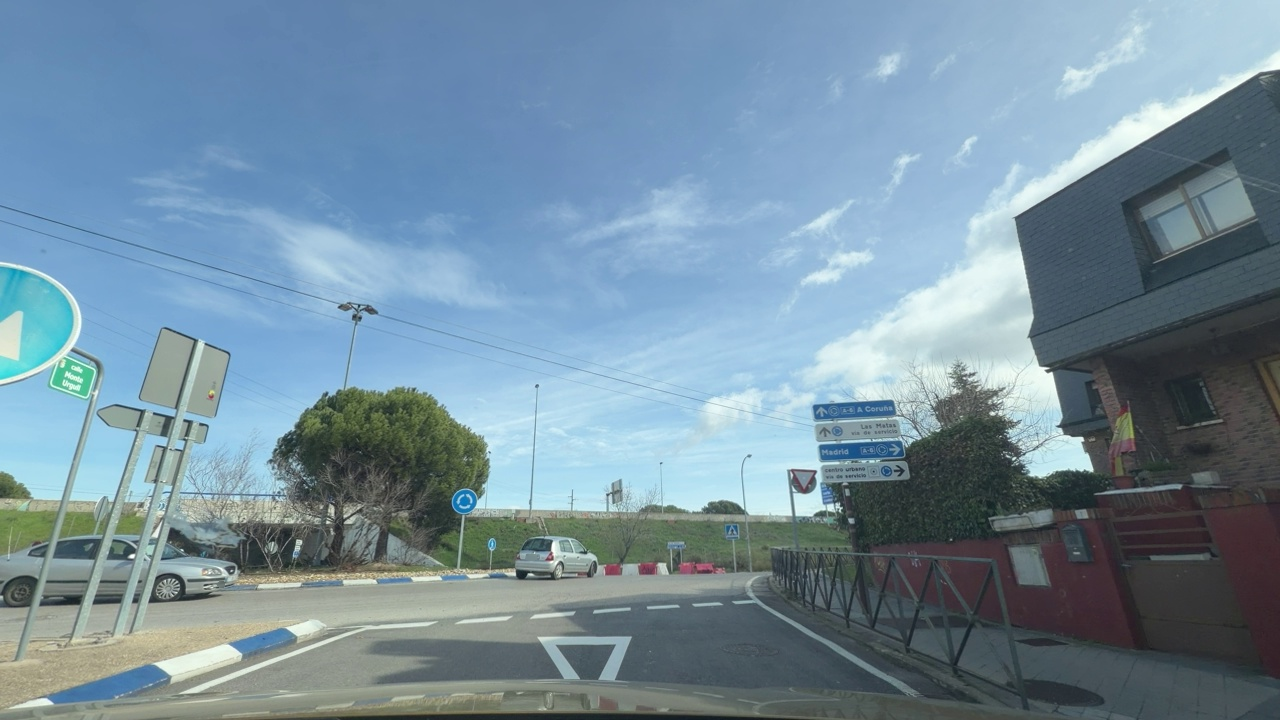
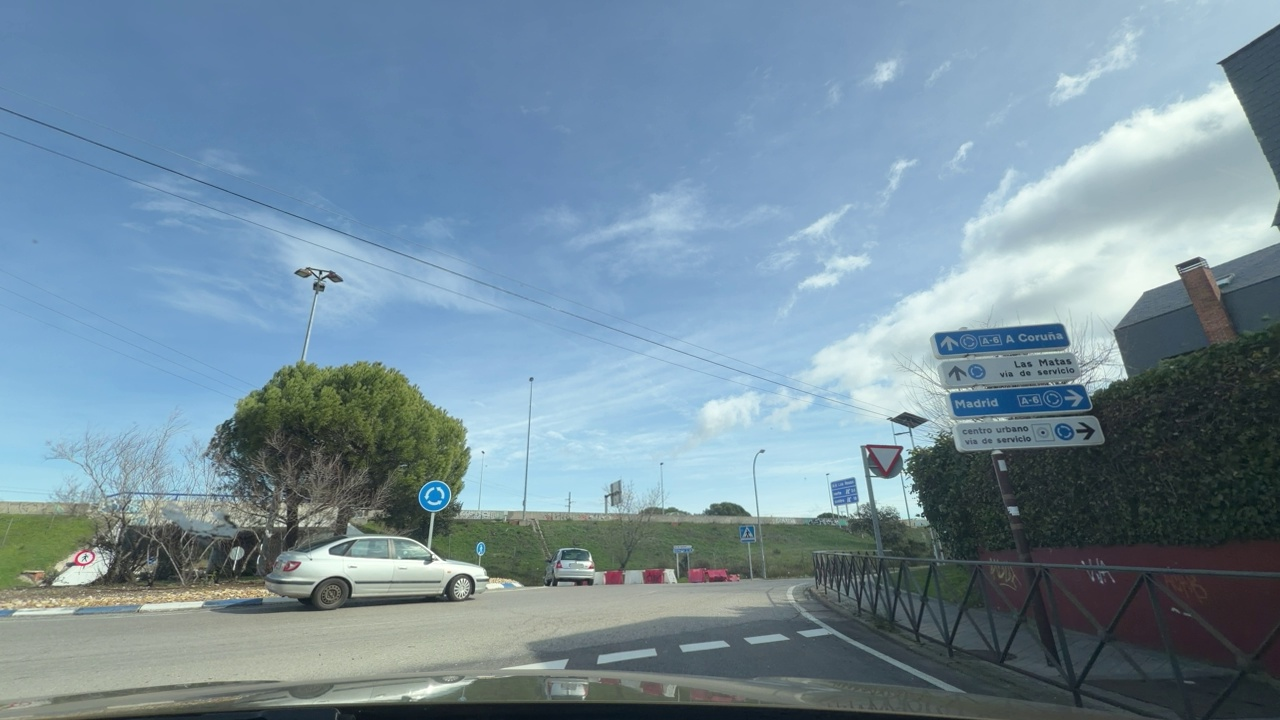
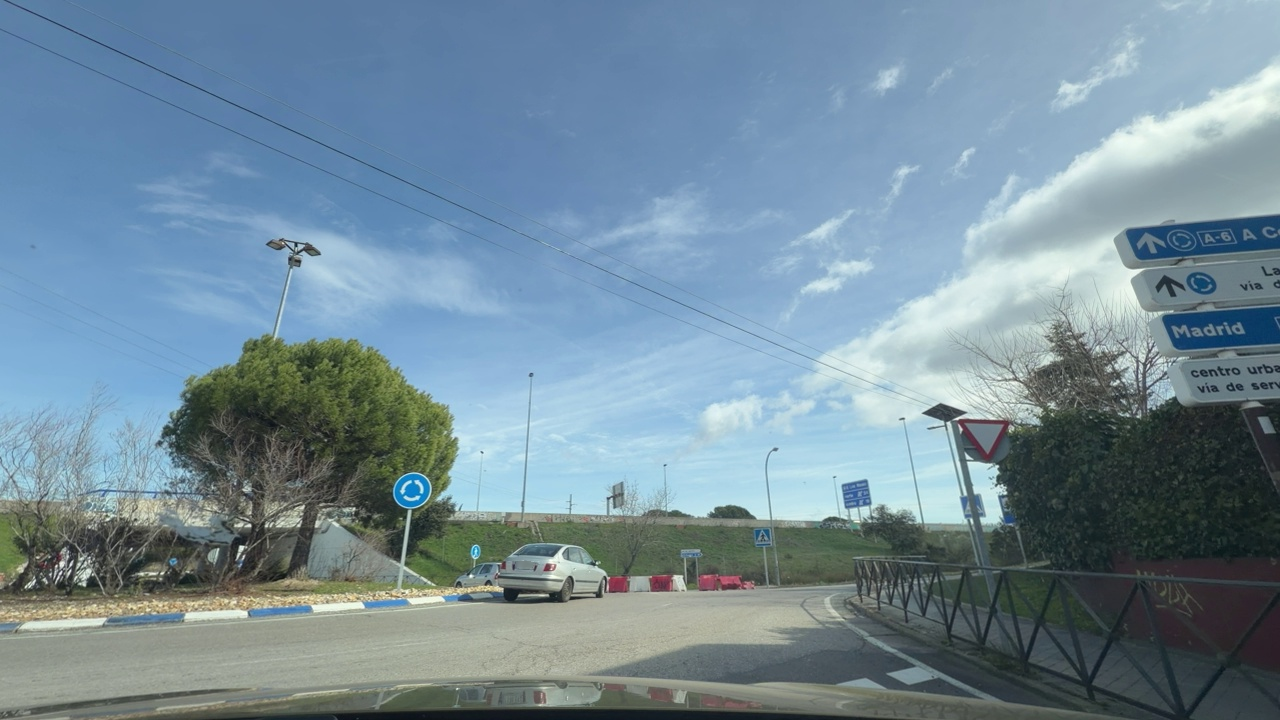
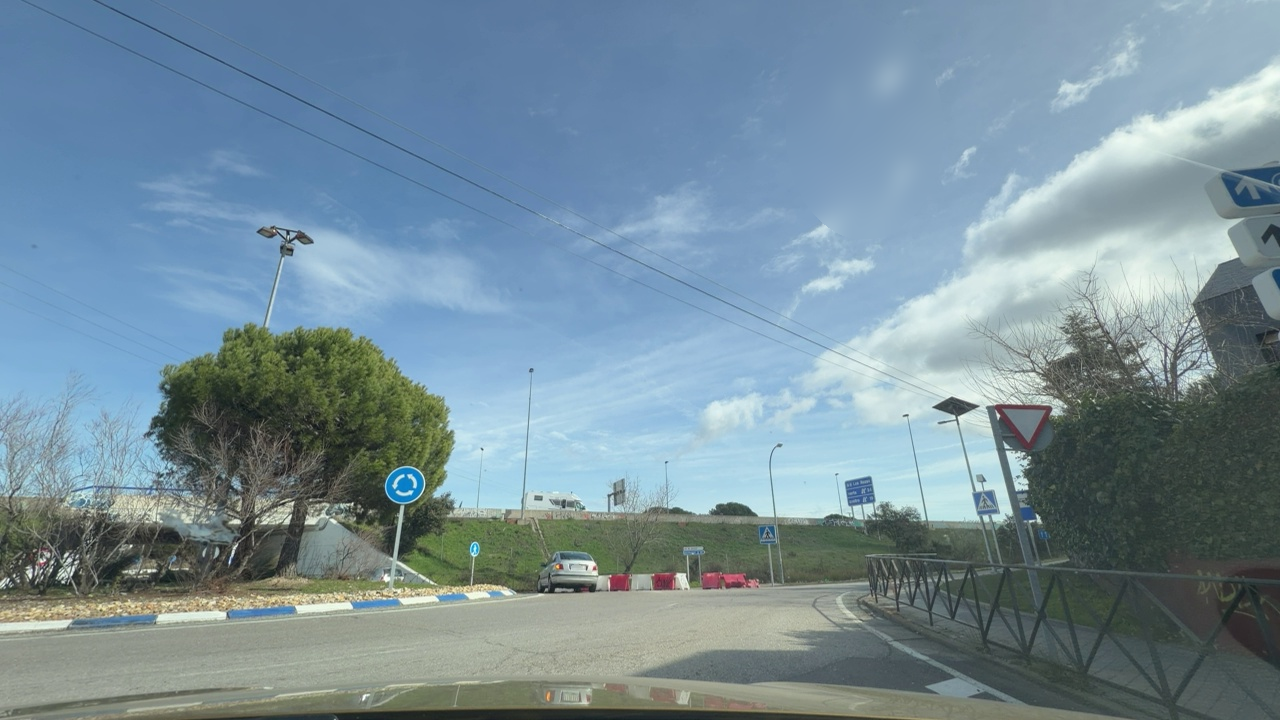
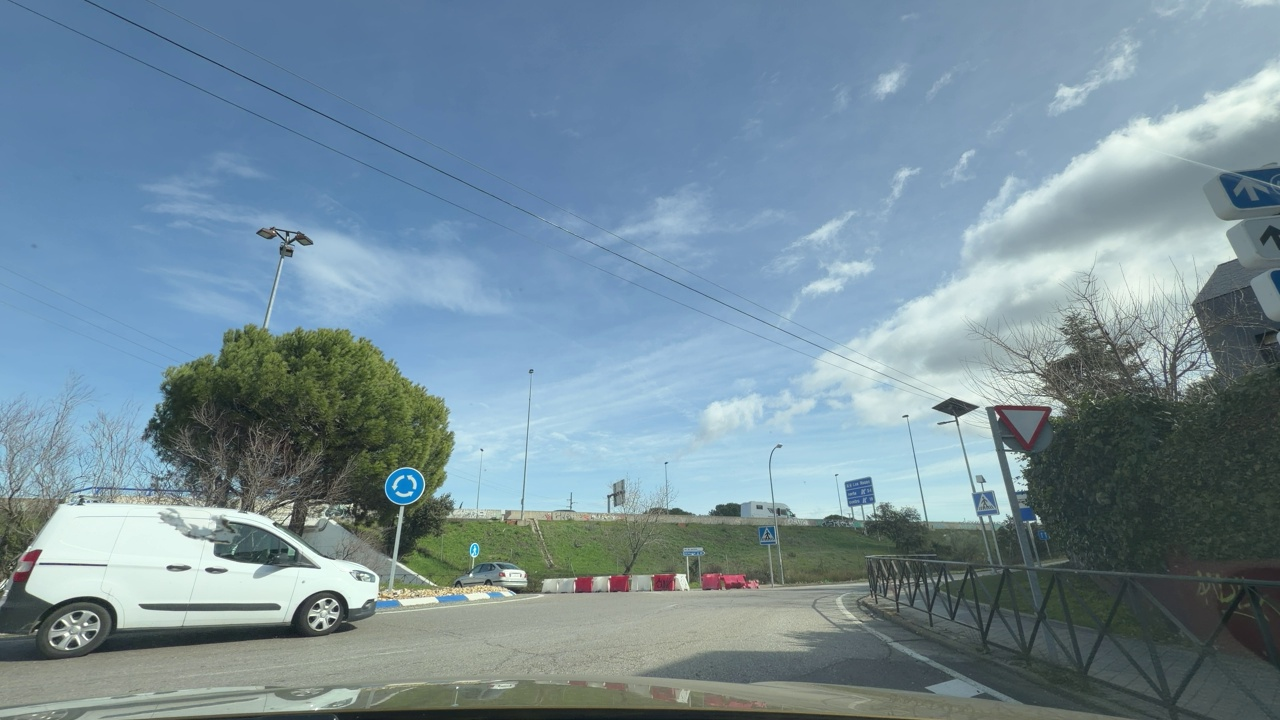
Situation: Roundabout
Question: Is the ego vehicle currently inside a roundabout?
Answer: No
Reasoning: The ego vehicle is arriving the roundabout and waiting for the vehicles inside the roundabout to pass.

Situation: Roundabout
Question: Is a roundabout visible ahead in the ego direction?
Answer: Yes
Reasoning: The roundabout sign and the give way sign in the road indicate the ego vehicle is arriving a roundabout.

Situation: Roundabout
Question: Is the ego vehicle stationary while another vehicle crosses its path within the roundabout?
Answer: Yes
Reasoning: In the images shown, the ego vehicle has to stop to let the vehicle inside the roundabout pass.